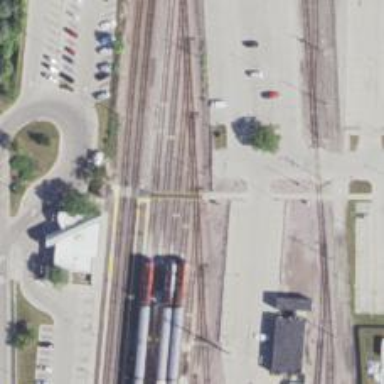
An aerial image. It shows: Railway crossing.